Question: What is the result of this measurement?
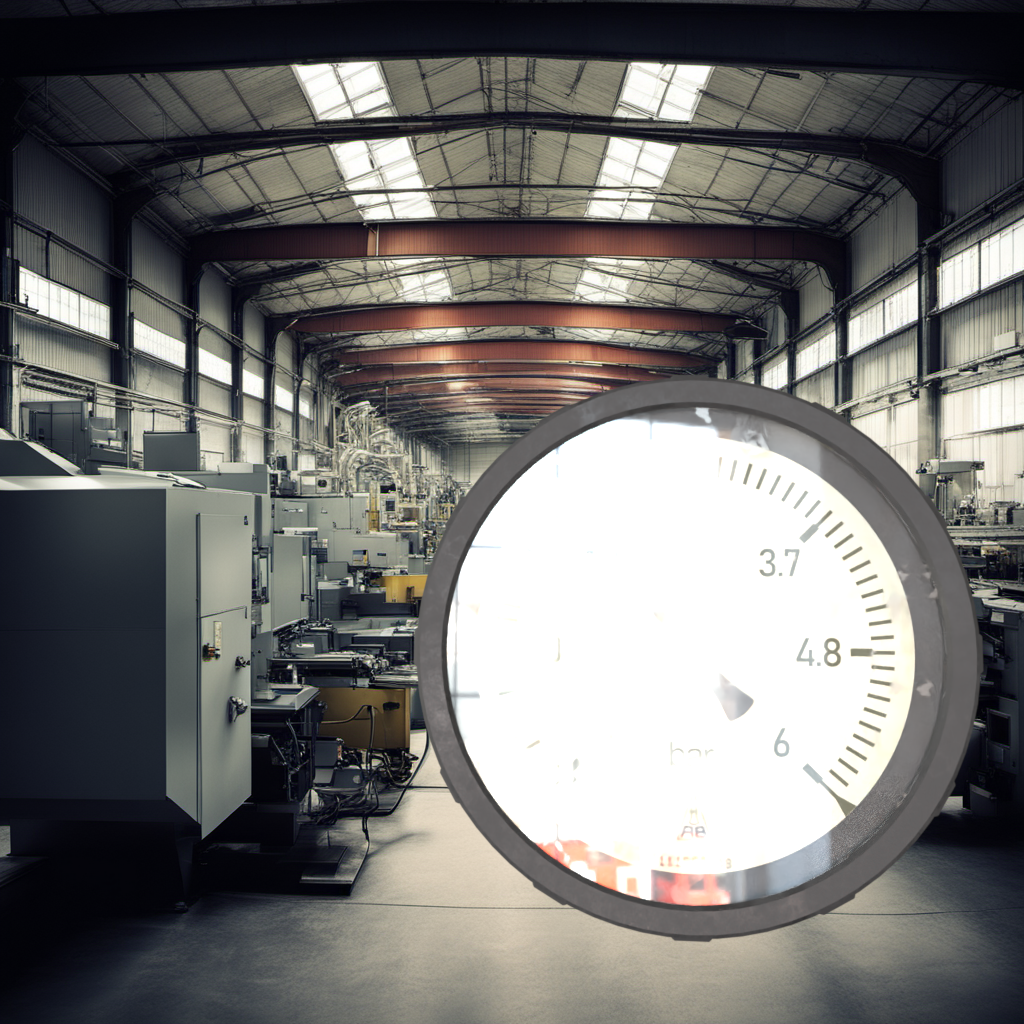
Answer: The result is 1.45
Question: What is the value range of this measurement?
Answer: The range is from -1 to 6
Question: What is the minimum and maximum value of the measurement shown in the image?
Answer: The minimum value is -1 and the maximum value is 6